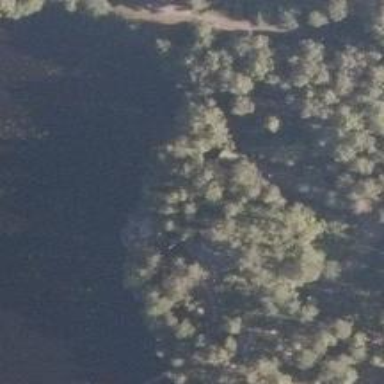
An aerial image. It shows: Natural cliff.